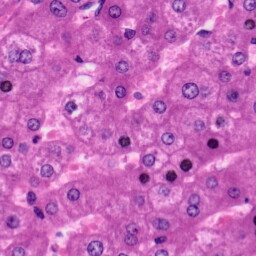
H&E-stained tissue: Liver